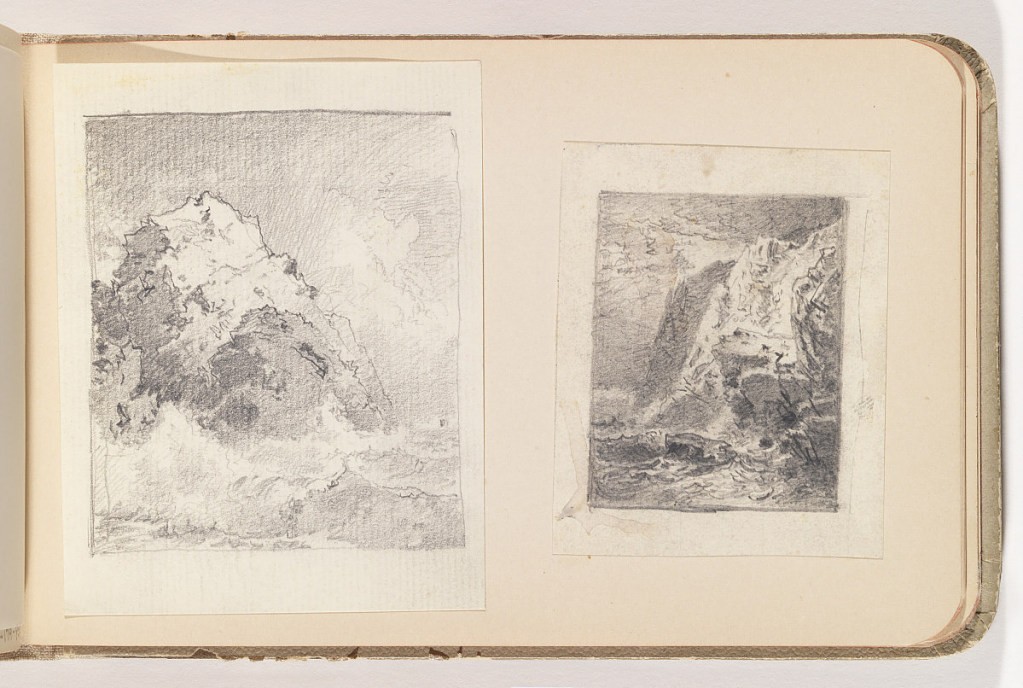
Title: Sun Striking Cliffs with Ocean
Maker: William Trost Richards, American, 1833–1905
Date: ca. 1899
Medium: Graphite on white wove paper, lined
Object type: Album page
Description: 1953-179-85-22: High cliffs occupy most of scene, center to right ...;     1953-179-85-23: Two rounded cliffs, middle ground left of center; ...